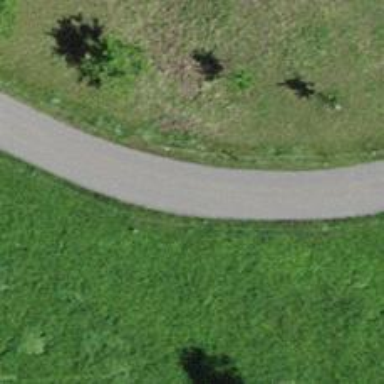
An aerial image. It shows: Unpaved unclassified road.